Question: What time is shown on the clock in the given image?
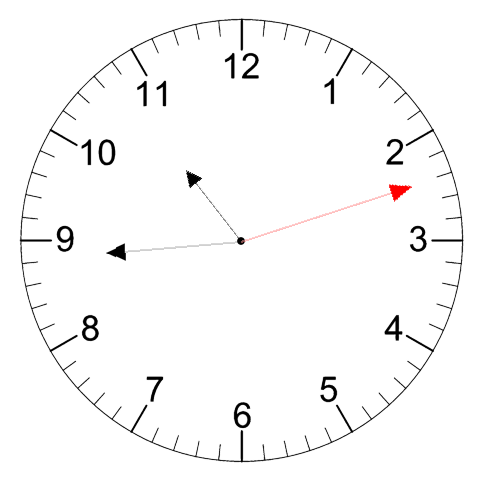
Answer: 10:44:12